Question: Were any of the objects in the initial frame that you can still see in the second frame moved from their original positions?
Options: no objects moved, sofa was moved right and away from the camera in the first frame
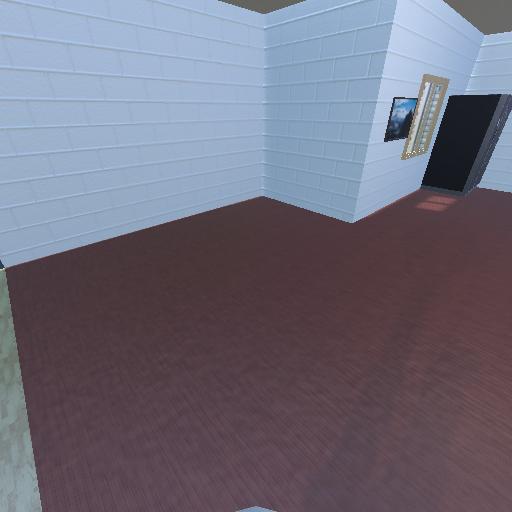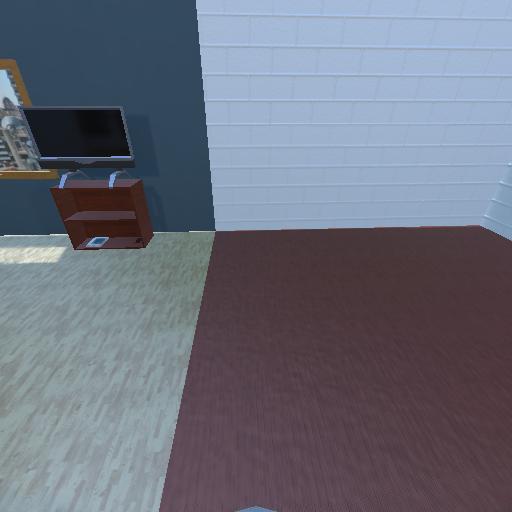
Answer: no objects moved